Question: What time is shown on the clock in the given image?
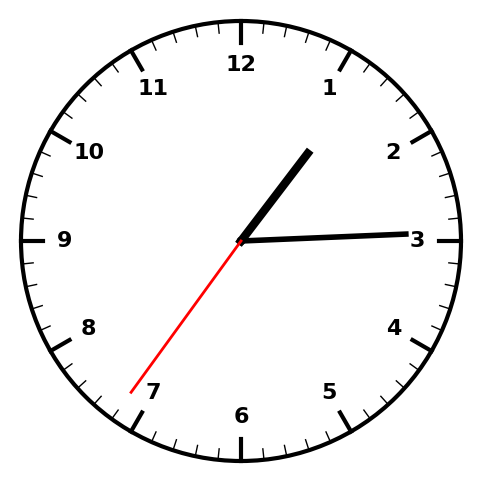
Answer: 01:14:36